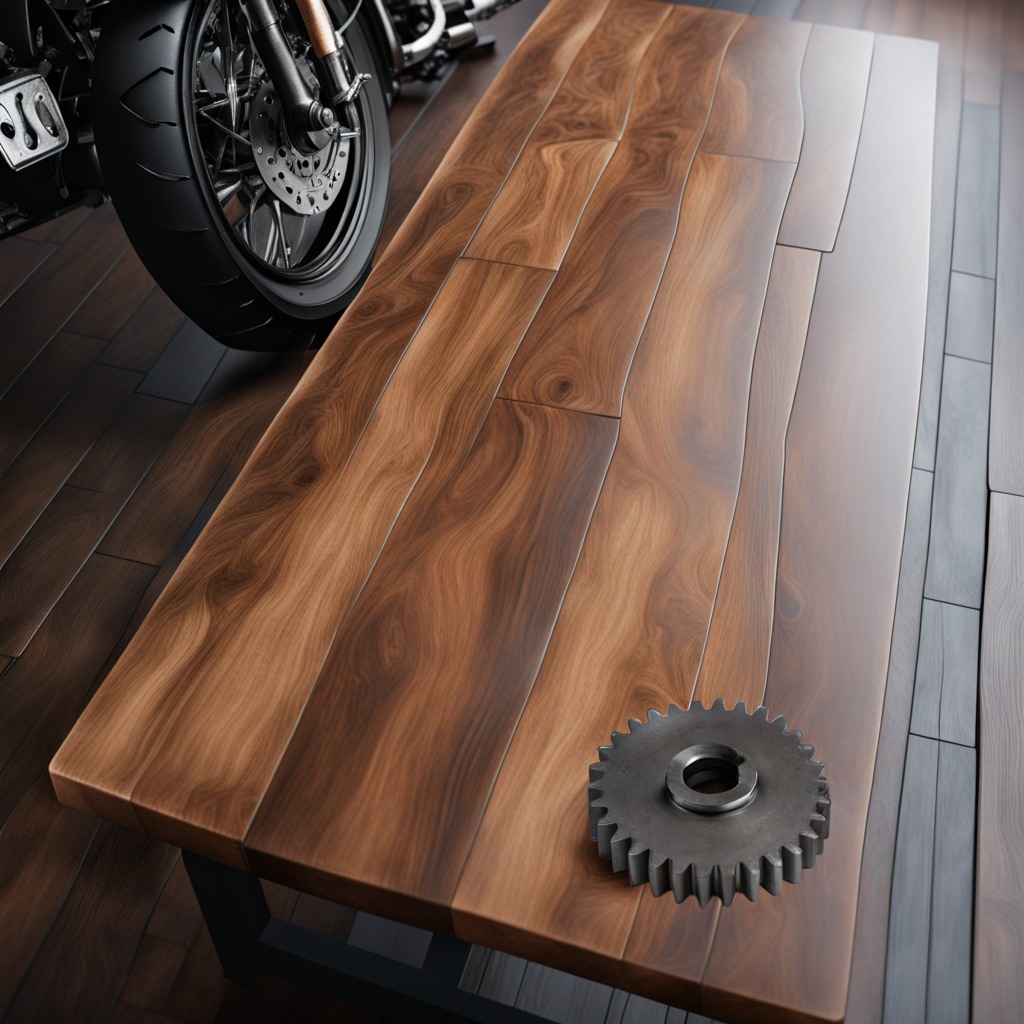
A steel gear with teeth is lying on the wooden table.